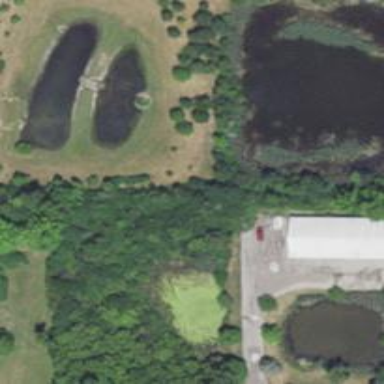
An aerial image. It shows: Peaceful pond surrounded by nature.